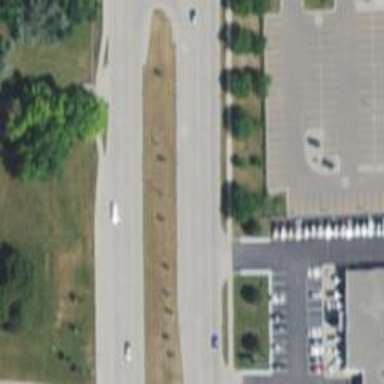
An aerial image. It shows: Primary highway with separate sidewalk.